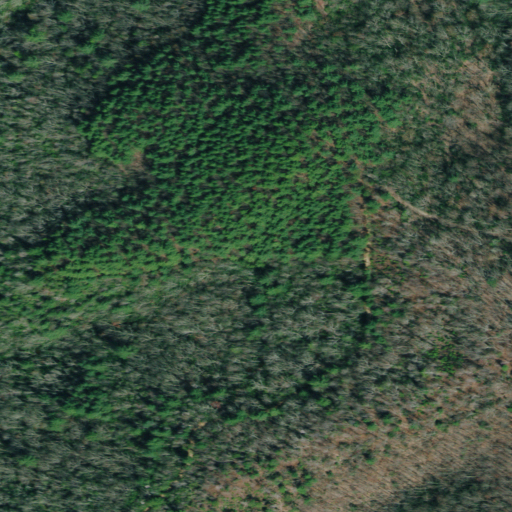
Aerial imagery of mountain in Tennessee named Little Mountain containing mixed forest, evergreen forest, and deciduous forest